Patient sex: M
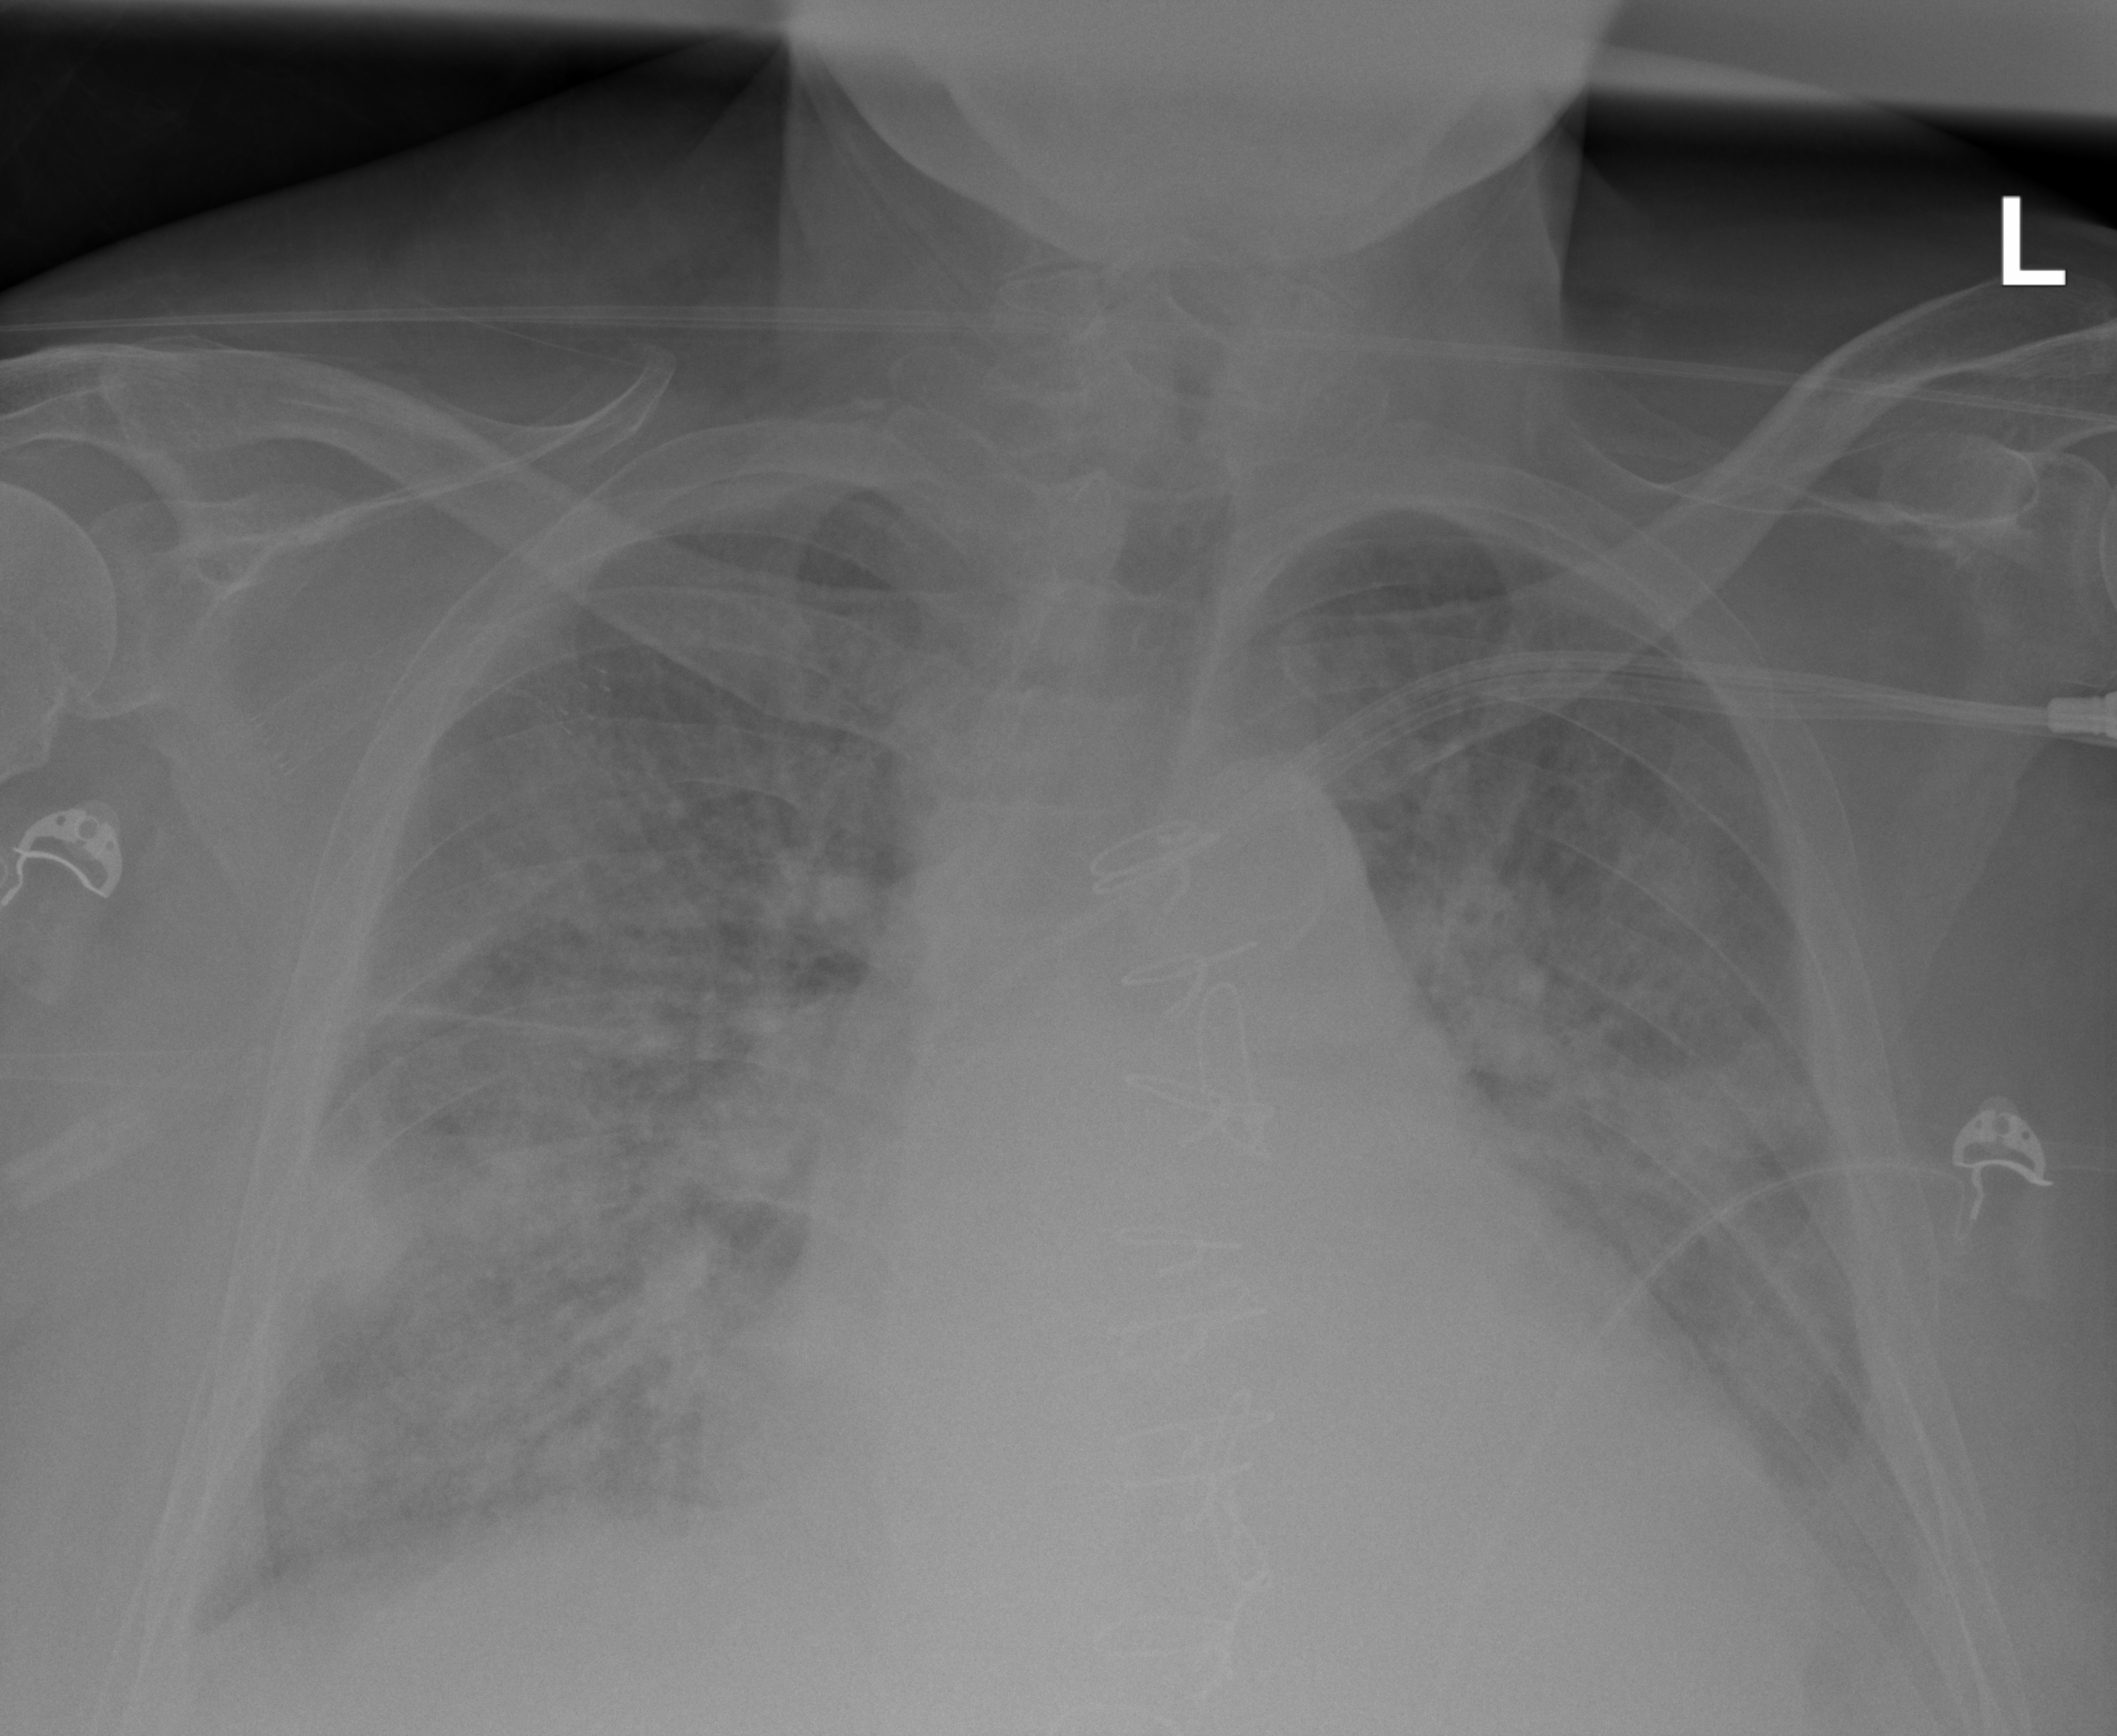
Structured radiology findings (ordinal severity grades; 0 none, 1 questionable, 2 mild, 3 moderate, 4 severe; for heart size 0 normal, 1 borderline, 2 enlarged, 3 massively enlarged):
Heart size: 2
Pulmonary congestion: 2
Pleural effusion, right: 2
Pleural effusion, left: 2
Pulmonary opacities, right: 3
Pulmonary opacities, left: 3
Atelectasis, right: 2
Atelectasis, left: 2